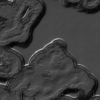
Label: not_dusty